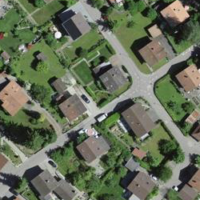
EUNIS habitat code: 54
Species observed at this site:
Corvus corone
Cyanistes caeruleus
Anas platyrhynchos
Troglodytes troglodytes
Dendrocopos major
Fringilla coelebs
Passer domesticus
Aegithalos caudatus
Buteo buteo
Sylvia atricapilla
Carduelis carduelis
Columba palumbus
Turdus merula
Passer montanus
Phylloscopus collybita
Gallinula chloropus
Parus major
Cuculus canorus
Erithacus rubecula
Hirundo rustica
Milvus milvus
Pica pica
Certhia familiaris
Phoenicurus ochruros
Garrulus glandarius
Picus viridis